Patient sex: F
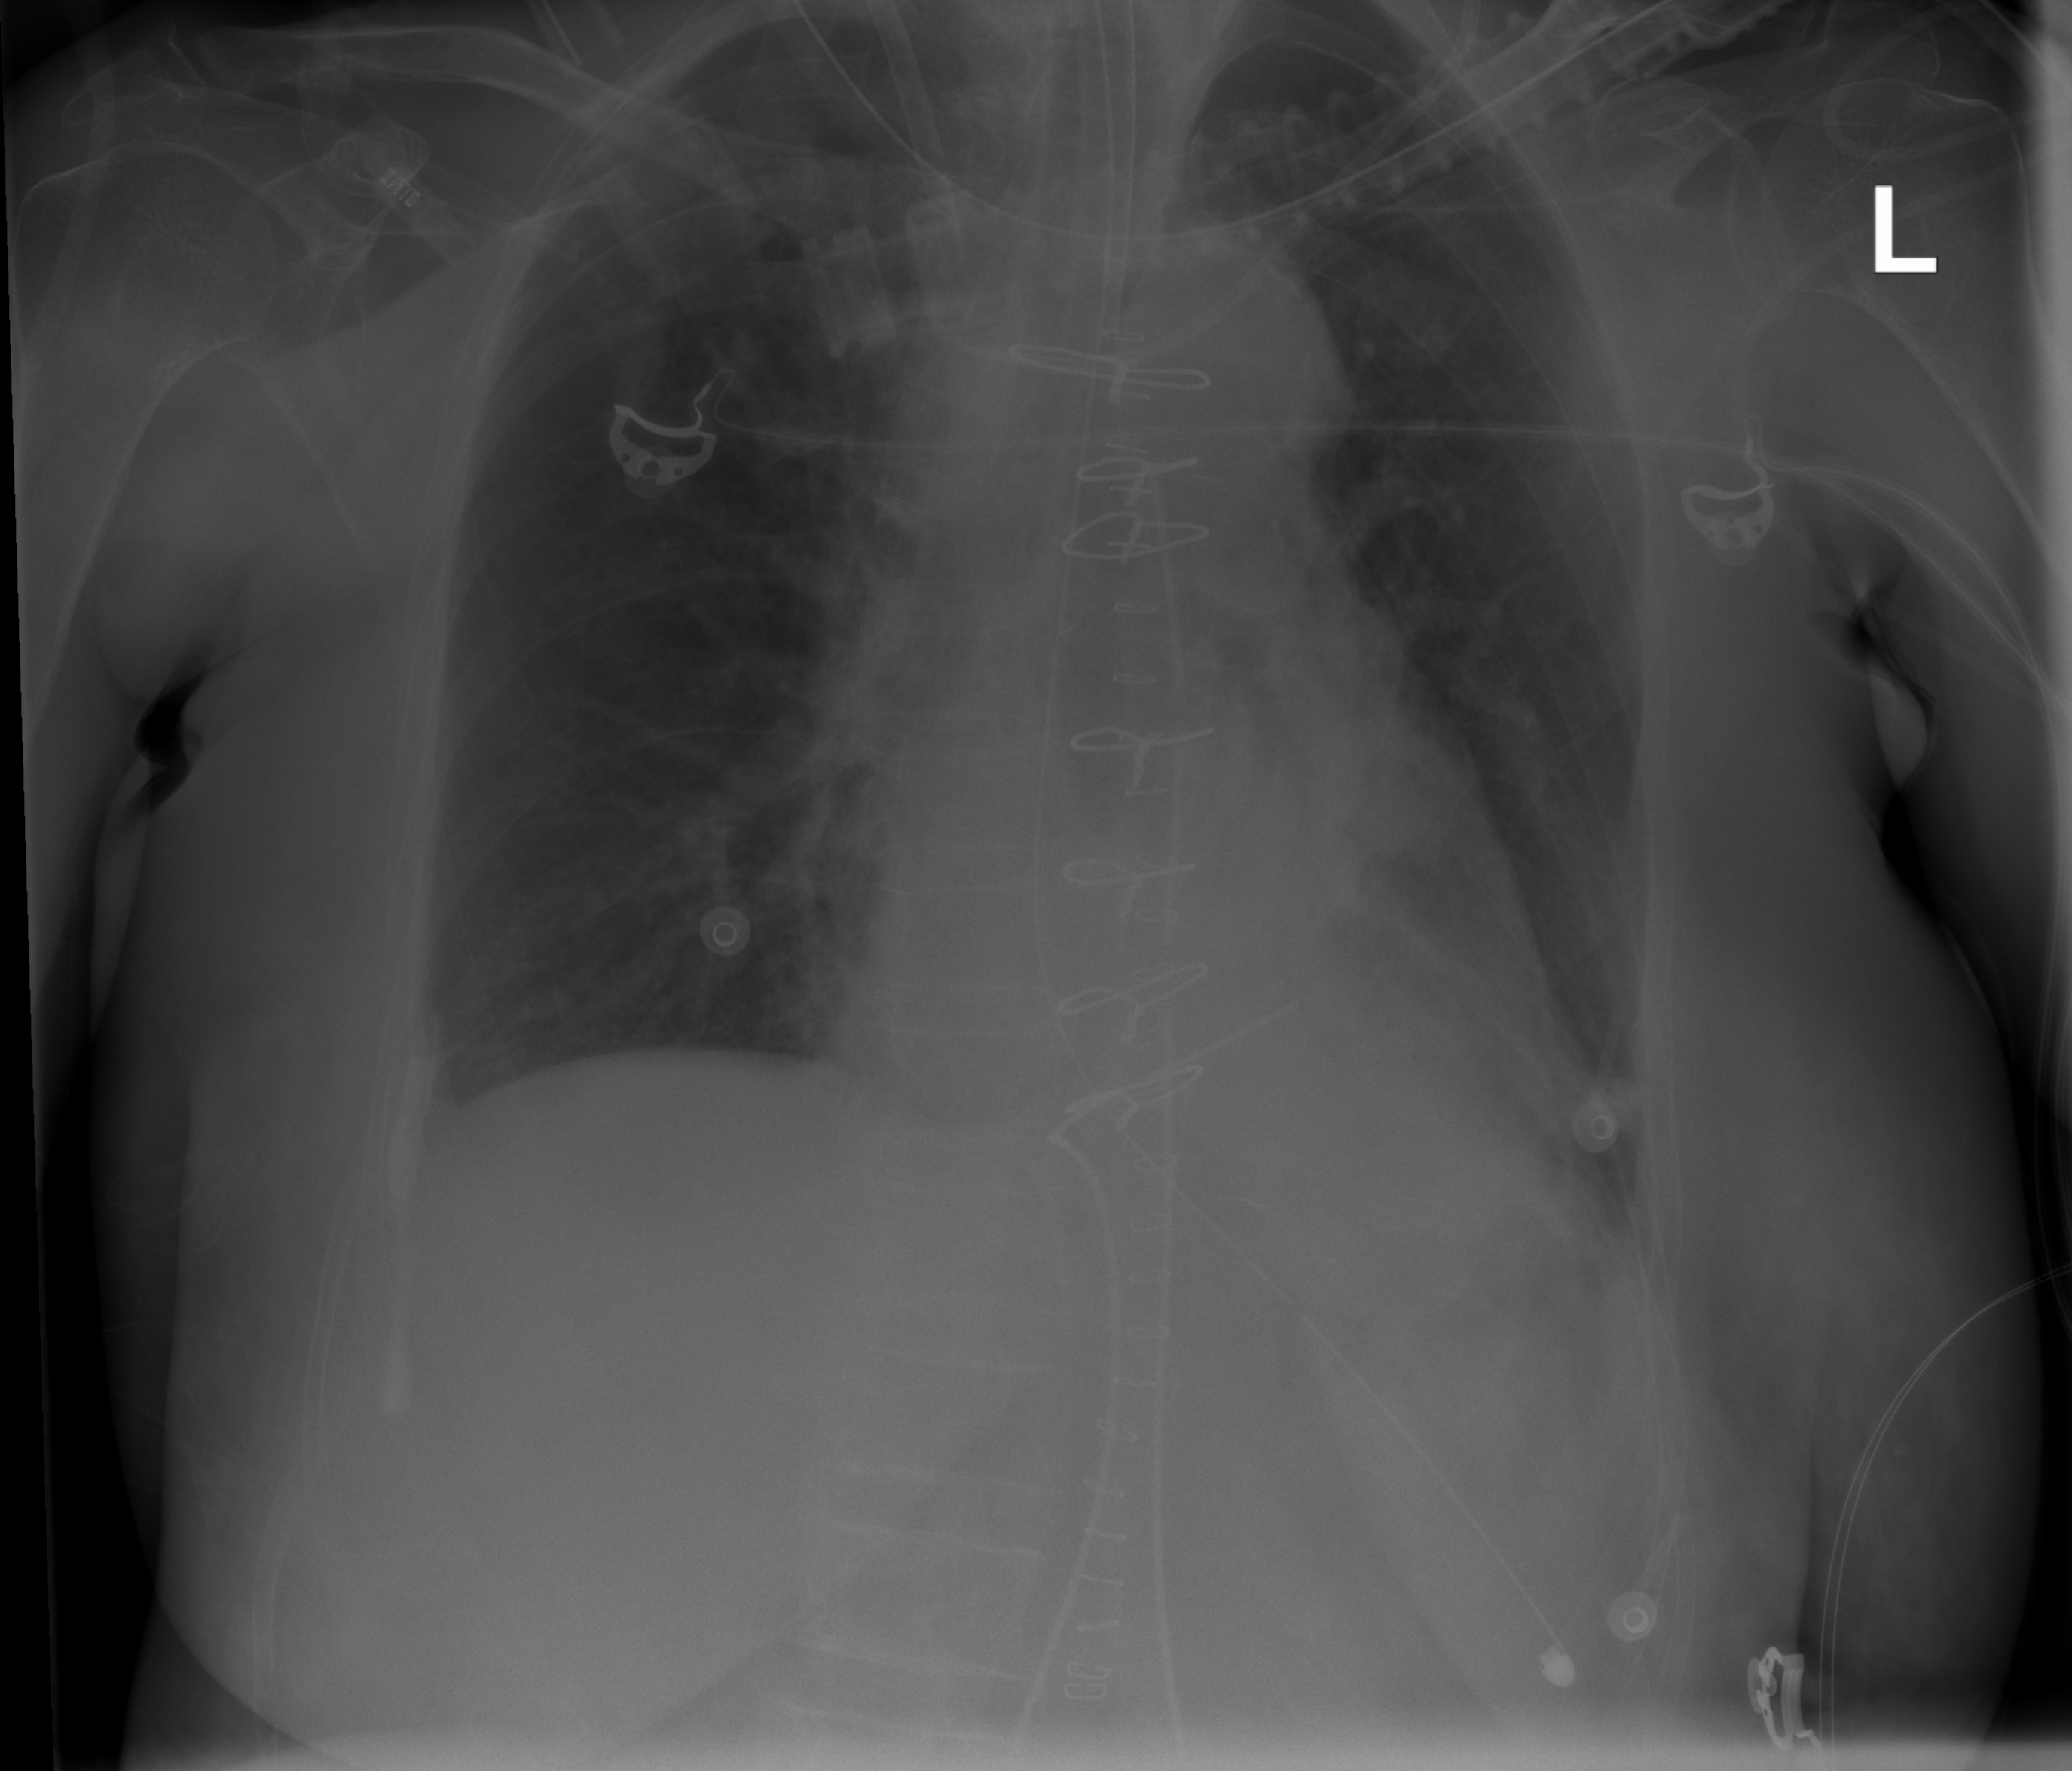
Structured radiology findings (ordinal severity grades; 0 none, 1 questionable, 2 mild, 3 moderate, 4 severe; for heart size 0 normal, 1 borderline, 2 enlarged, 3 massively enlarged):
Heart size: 2
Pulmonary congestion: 0
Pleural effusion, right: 0
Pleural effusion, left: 2
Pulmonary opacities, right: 0
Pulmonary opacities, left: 0
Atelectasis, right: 0
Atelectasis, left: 2